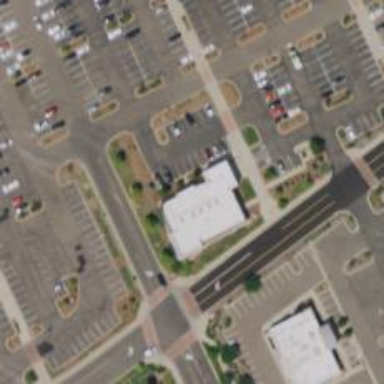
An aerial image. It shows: Parking space.